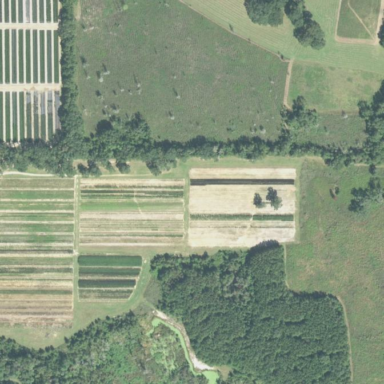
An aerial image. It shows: Plant nursery cultivating trees.